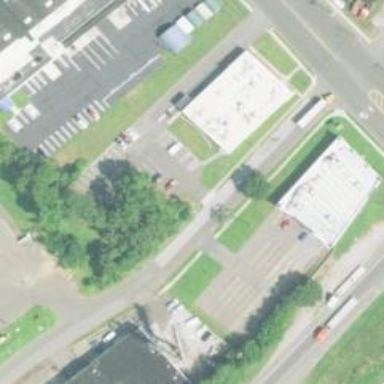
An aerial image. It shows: Parking area with asphalt surface.